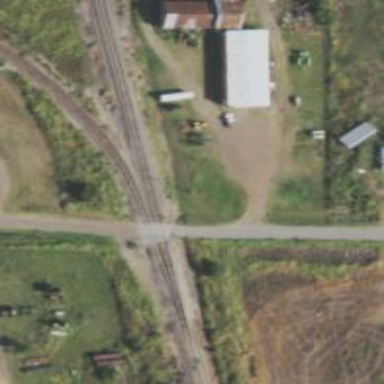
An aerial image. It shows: Rail spur service.